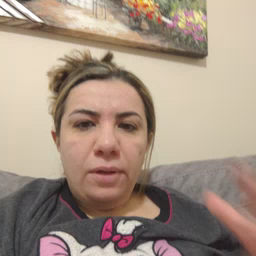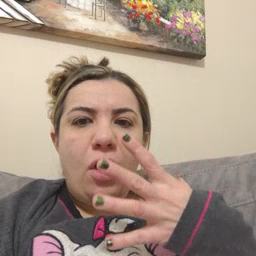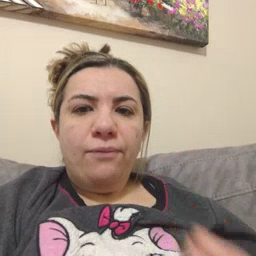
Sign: wet